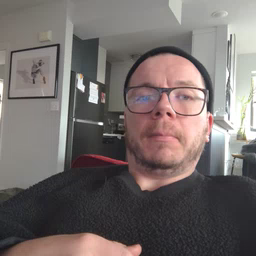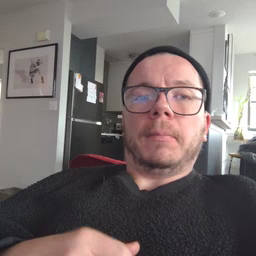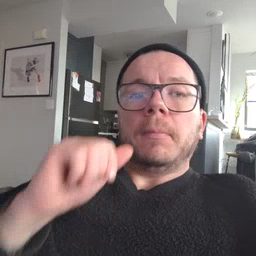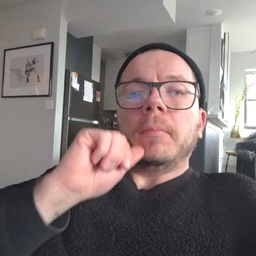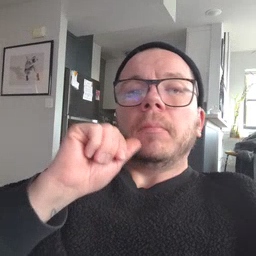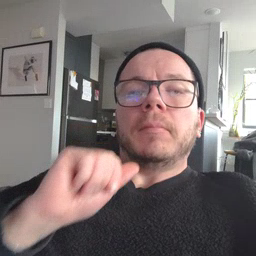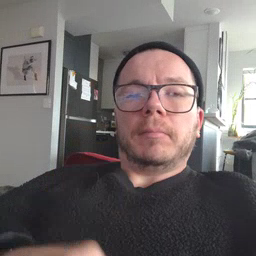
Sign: aunt